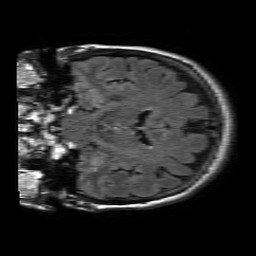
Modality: FLAIR
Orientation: coronal
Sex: female
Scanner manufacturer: philips
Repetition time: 11 s
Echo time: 0.125 s